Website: apple
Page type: address-validator
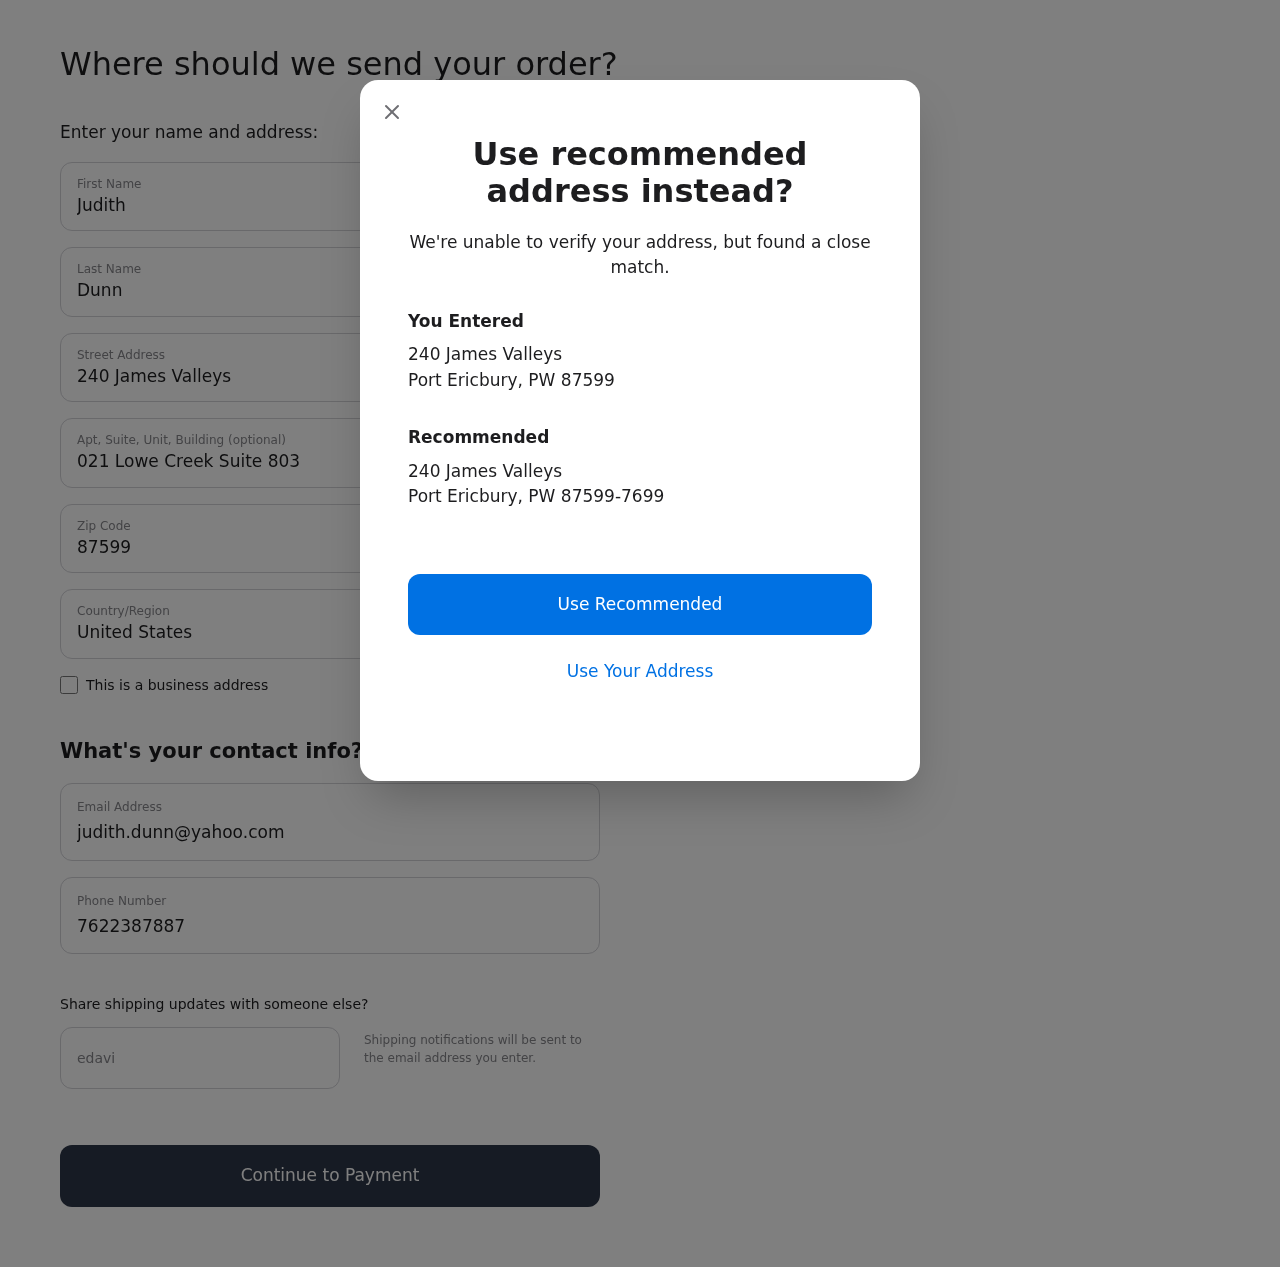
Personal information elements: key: PII_CITY
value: Port Ericbury
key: PII_COUNTRY
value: United States
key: PII_EMAIL
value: judith.dunn@yahoo.com
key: PII_FIRSTNAME
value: Judith
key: PII_GIFT_EMAIL
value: edavis@gmail.com
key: PII_LASTNAME
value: Dunn
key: PII_PHONE
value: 7622387887
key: PII_POSTCODE
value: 87599
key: PII_POSTCODE_FULL
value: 87599-7699
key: PII_STATE_ABBR
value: PW
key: PII_STREET
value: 240 James Valleys
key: PII_STREET2
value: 240 James Valleys
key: PII_STREET2
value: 021 Lowe Creek Suite 803
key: PII_CITY2
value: Port Ericbury
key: PII_STATE_ABBR2
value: PW